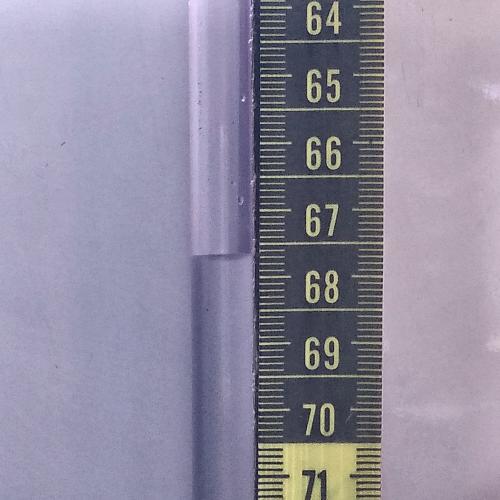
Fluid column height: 67.7 cm